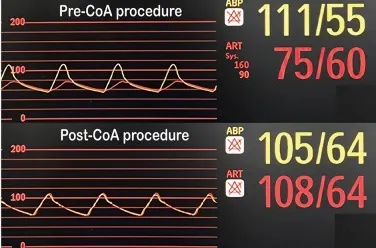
Pressure gradient variation. Pre, and ,post CoA interventional procedure.
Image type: electrography (ekg)